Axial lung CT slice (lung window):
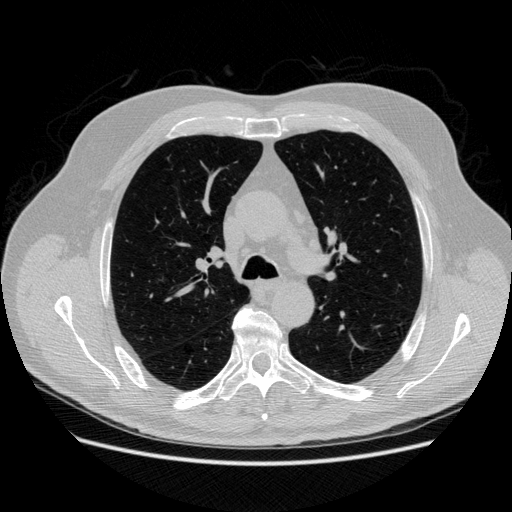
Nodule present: no